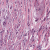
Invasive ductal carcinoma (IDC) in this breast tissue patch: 1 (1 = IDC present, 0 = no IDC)